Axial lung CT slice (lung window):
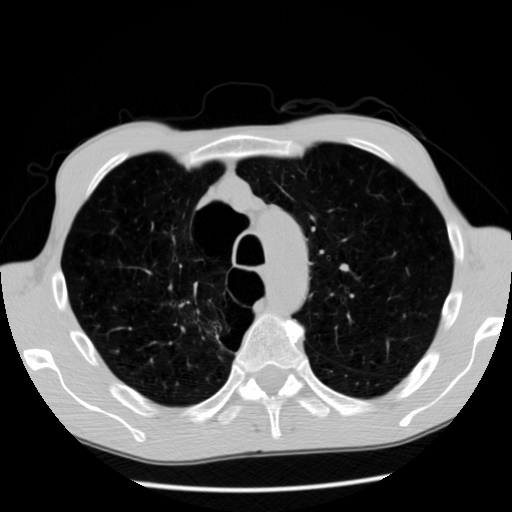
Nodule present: no